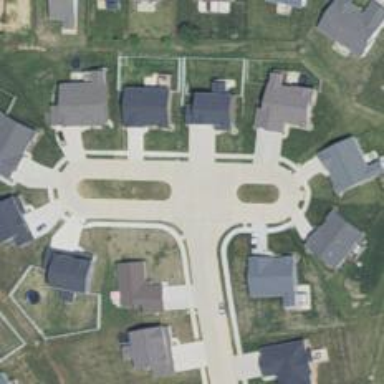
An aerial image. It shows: Residential road.